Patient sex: M
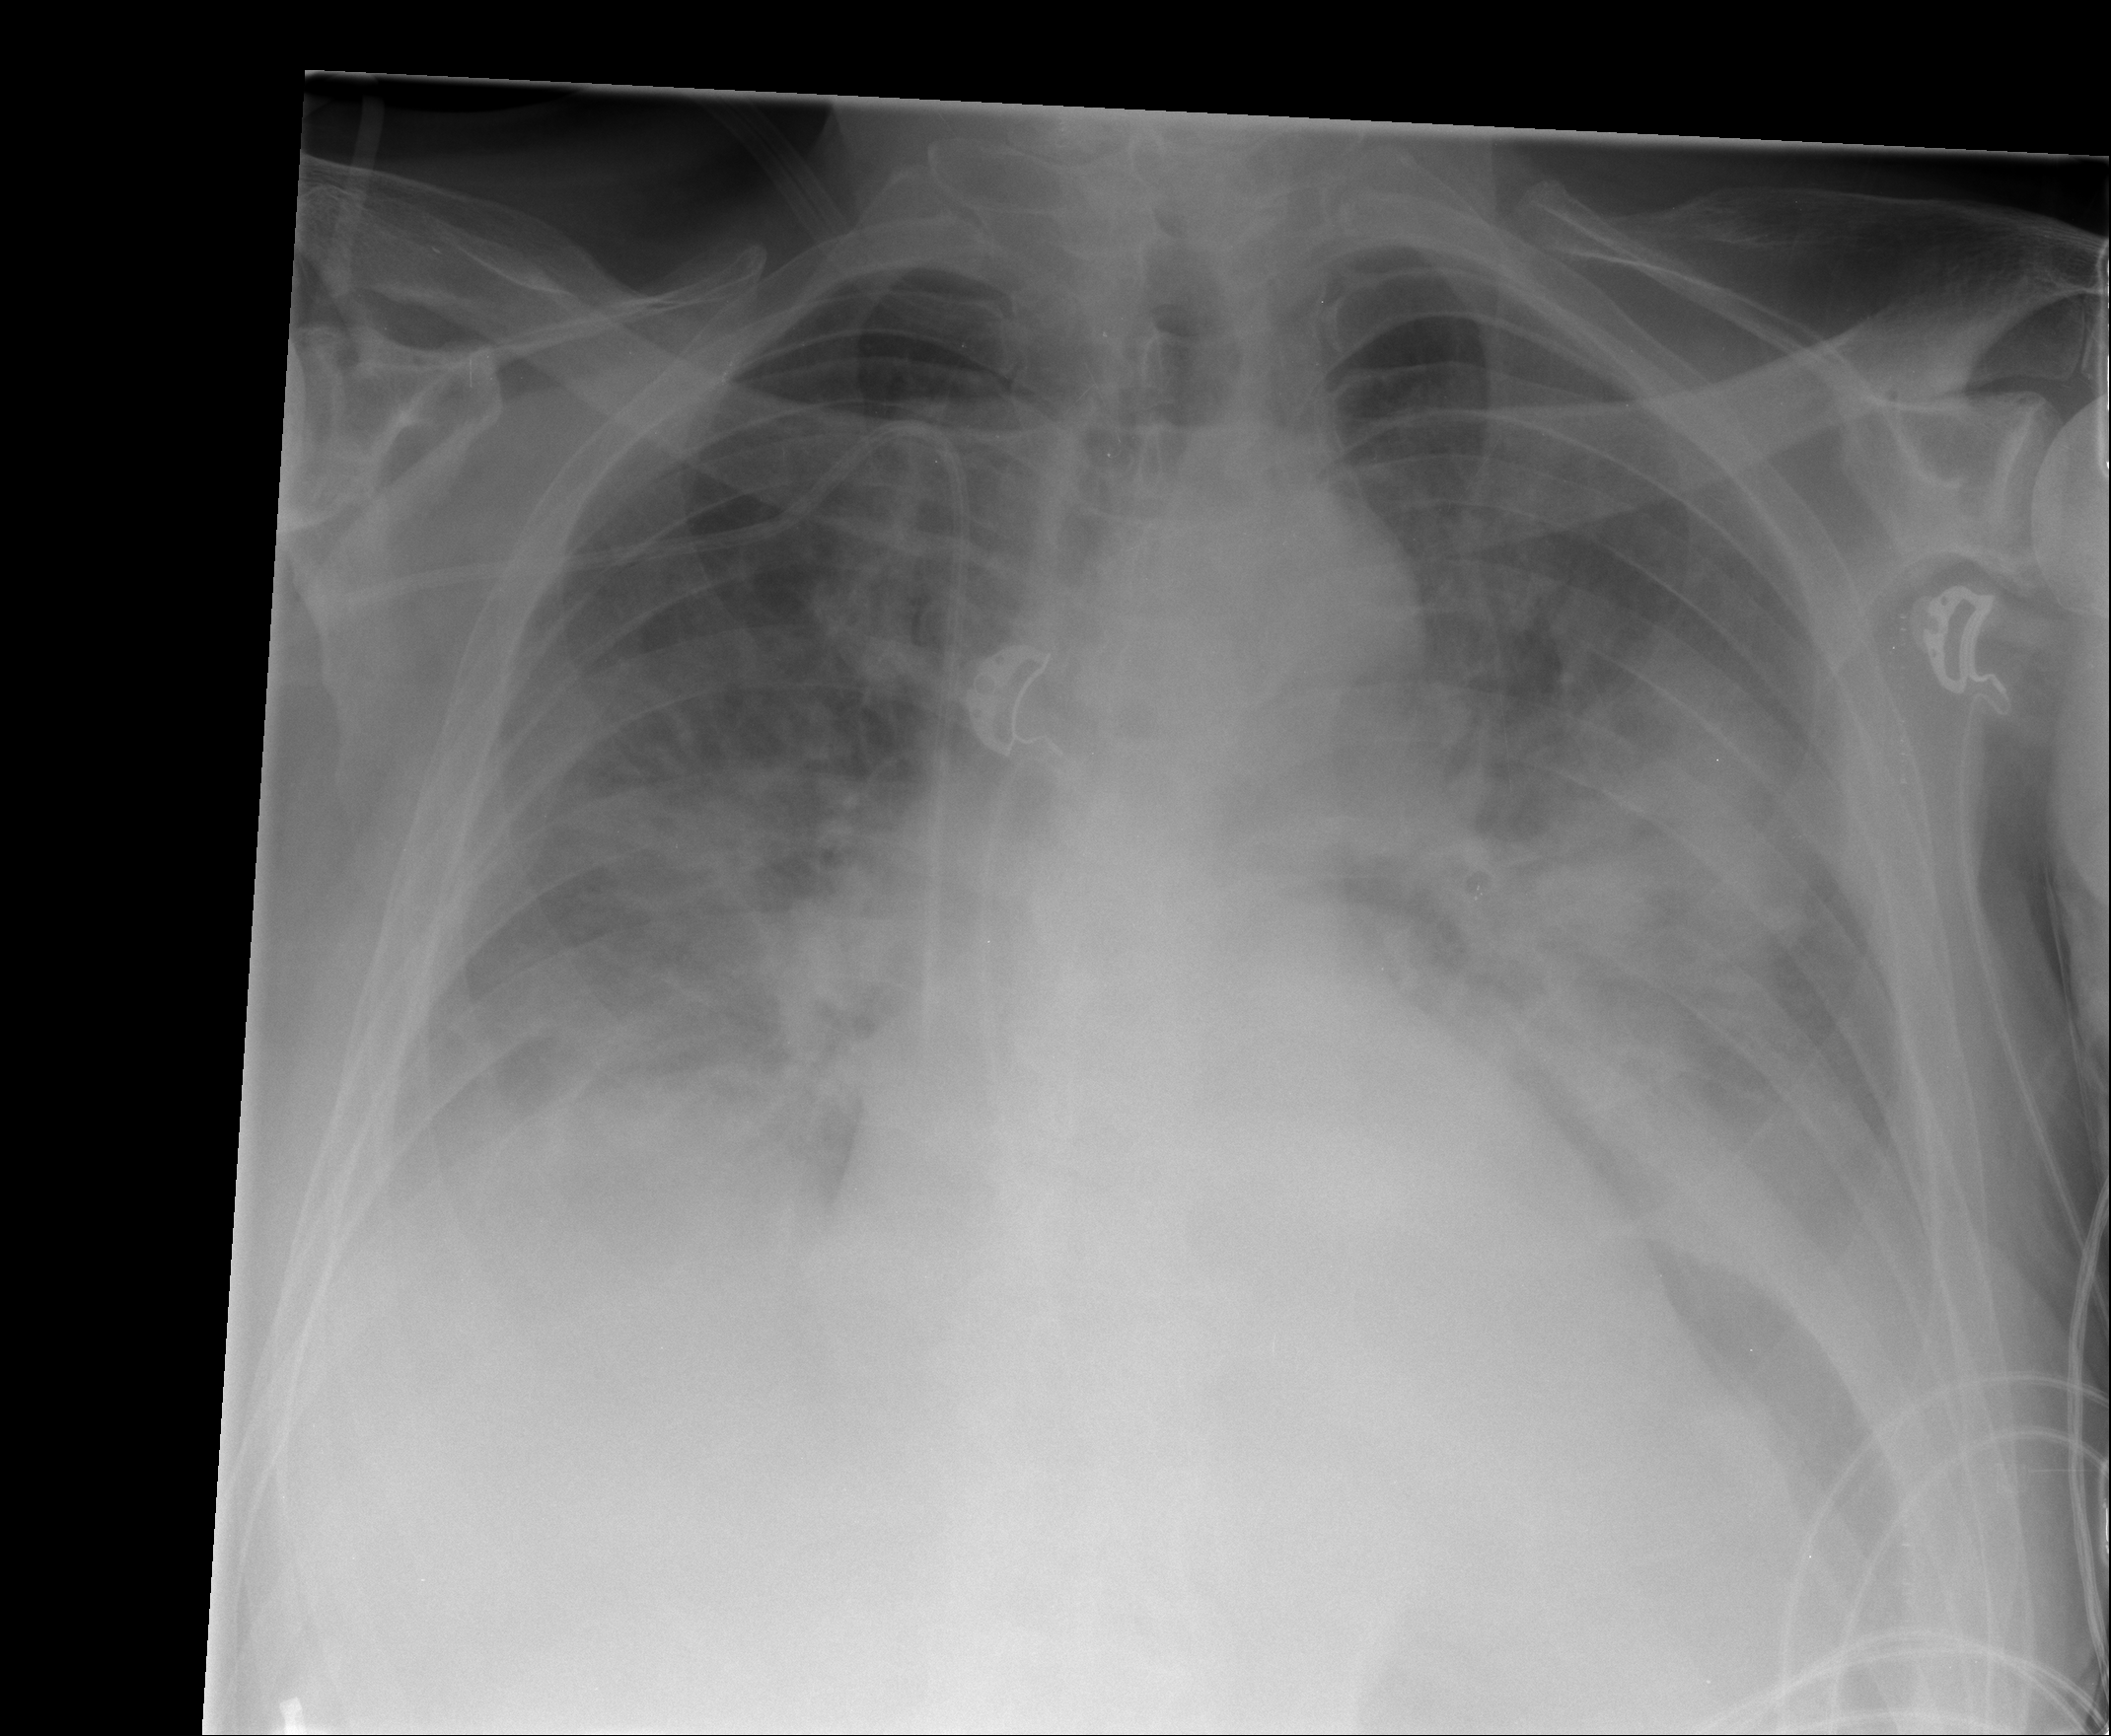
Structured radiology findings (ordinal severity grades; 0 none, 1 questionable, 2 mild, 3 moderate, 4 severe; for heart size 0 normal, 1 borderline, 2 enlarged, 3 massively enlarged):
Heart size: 0
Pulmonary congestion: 2
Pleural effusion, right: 2
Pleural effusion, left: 0
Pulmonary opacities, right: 3
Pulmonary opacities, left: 3
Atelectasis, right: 2
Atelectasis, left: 3